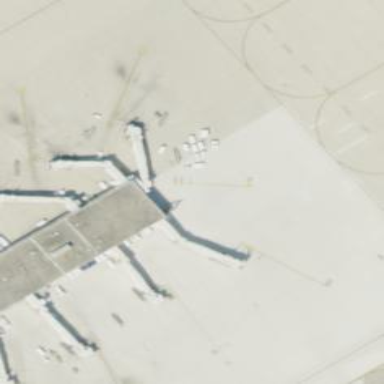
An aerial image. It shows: Airport gate.